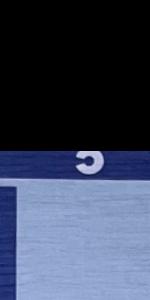
Label: Empty